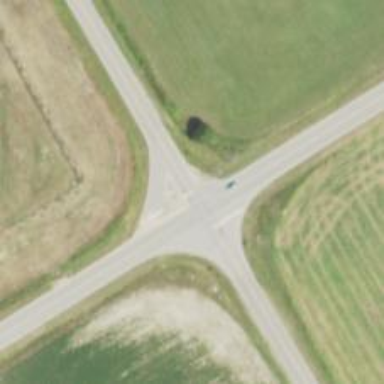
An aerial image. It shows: Road with stop sign.